Field crop: maize
Growth stage: 2
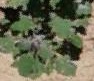
Species: chenopodium